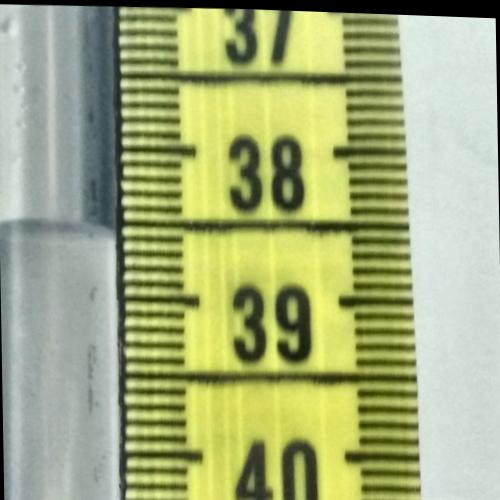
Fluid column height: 38.6 cm